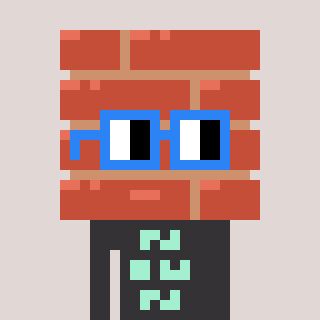
a pixel art character with square blue glasses, a wall-shaped head and a grayscale-colored body on a warm background